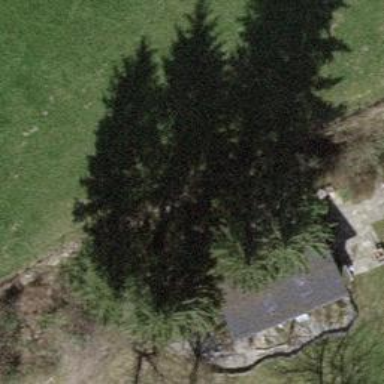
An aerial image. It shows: Beautiful tree in nature.